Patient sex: F
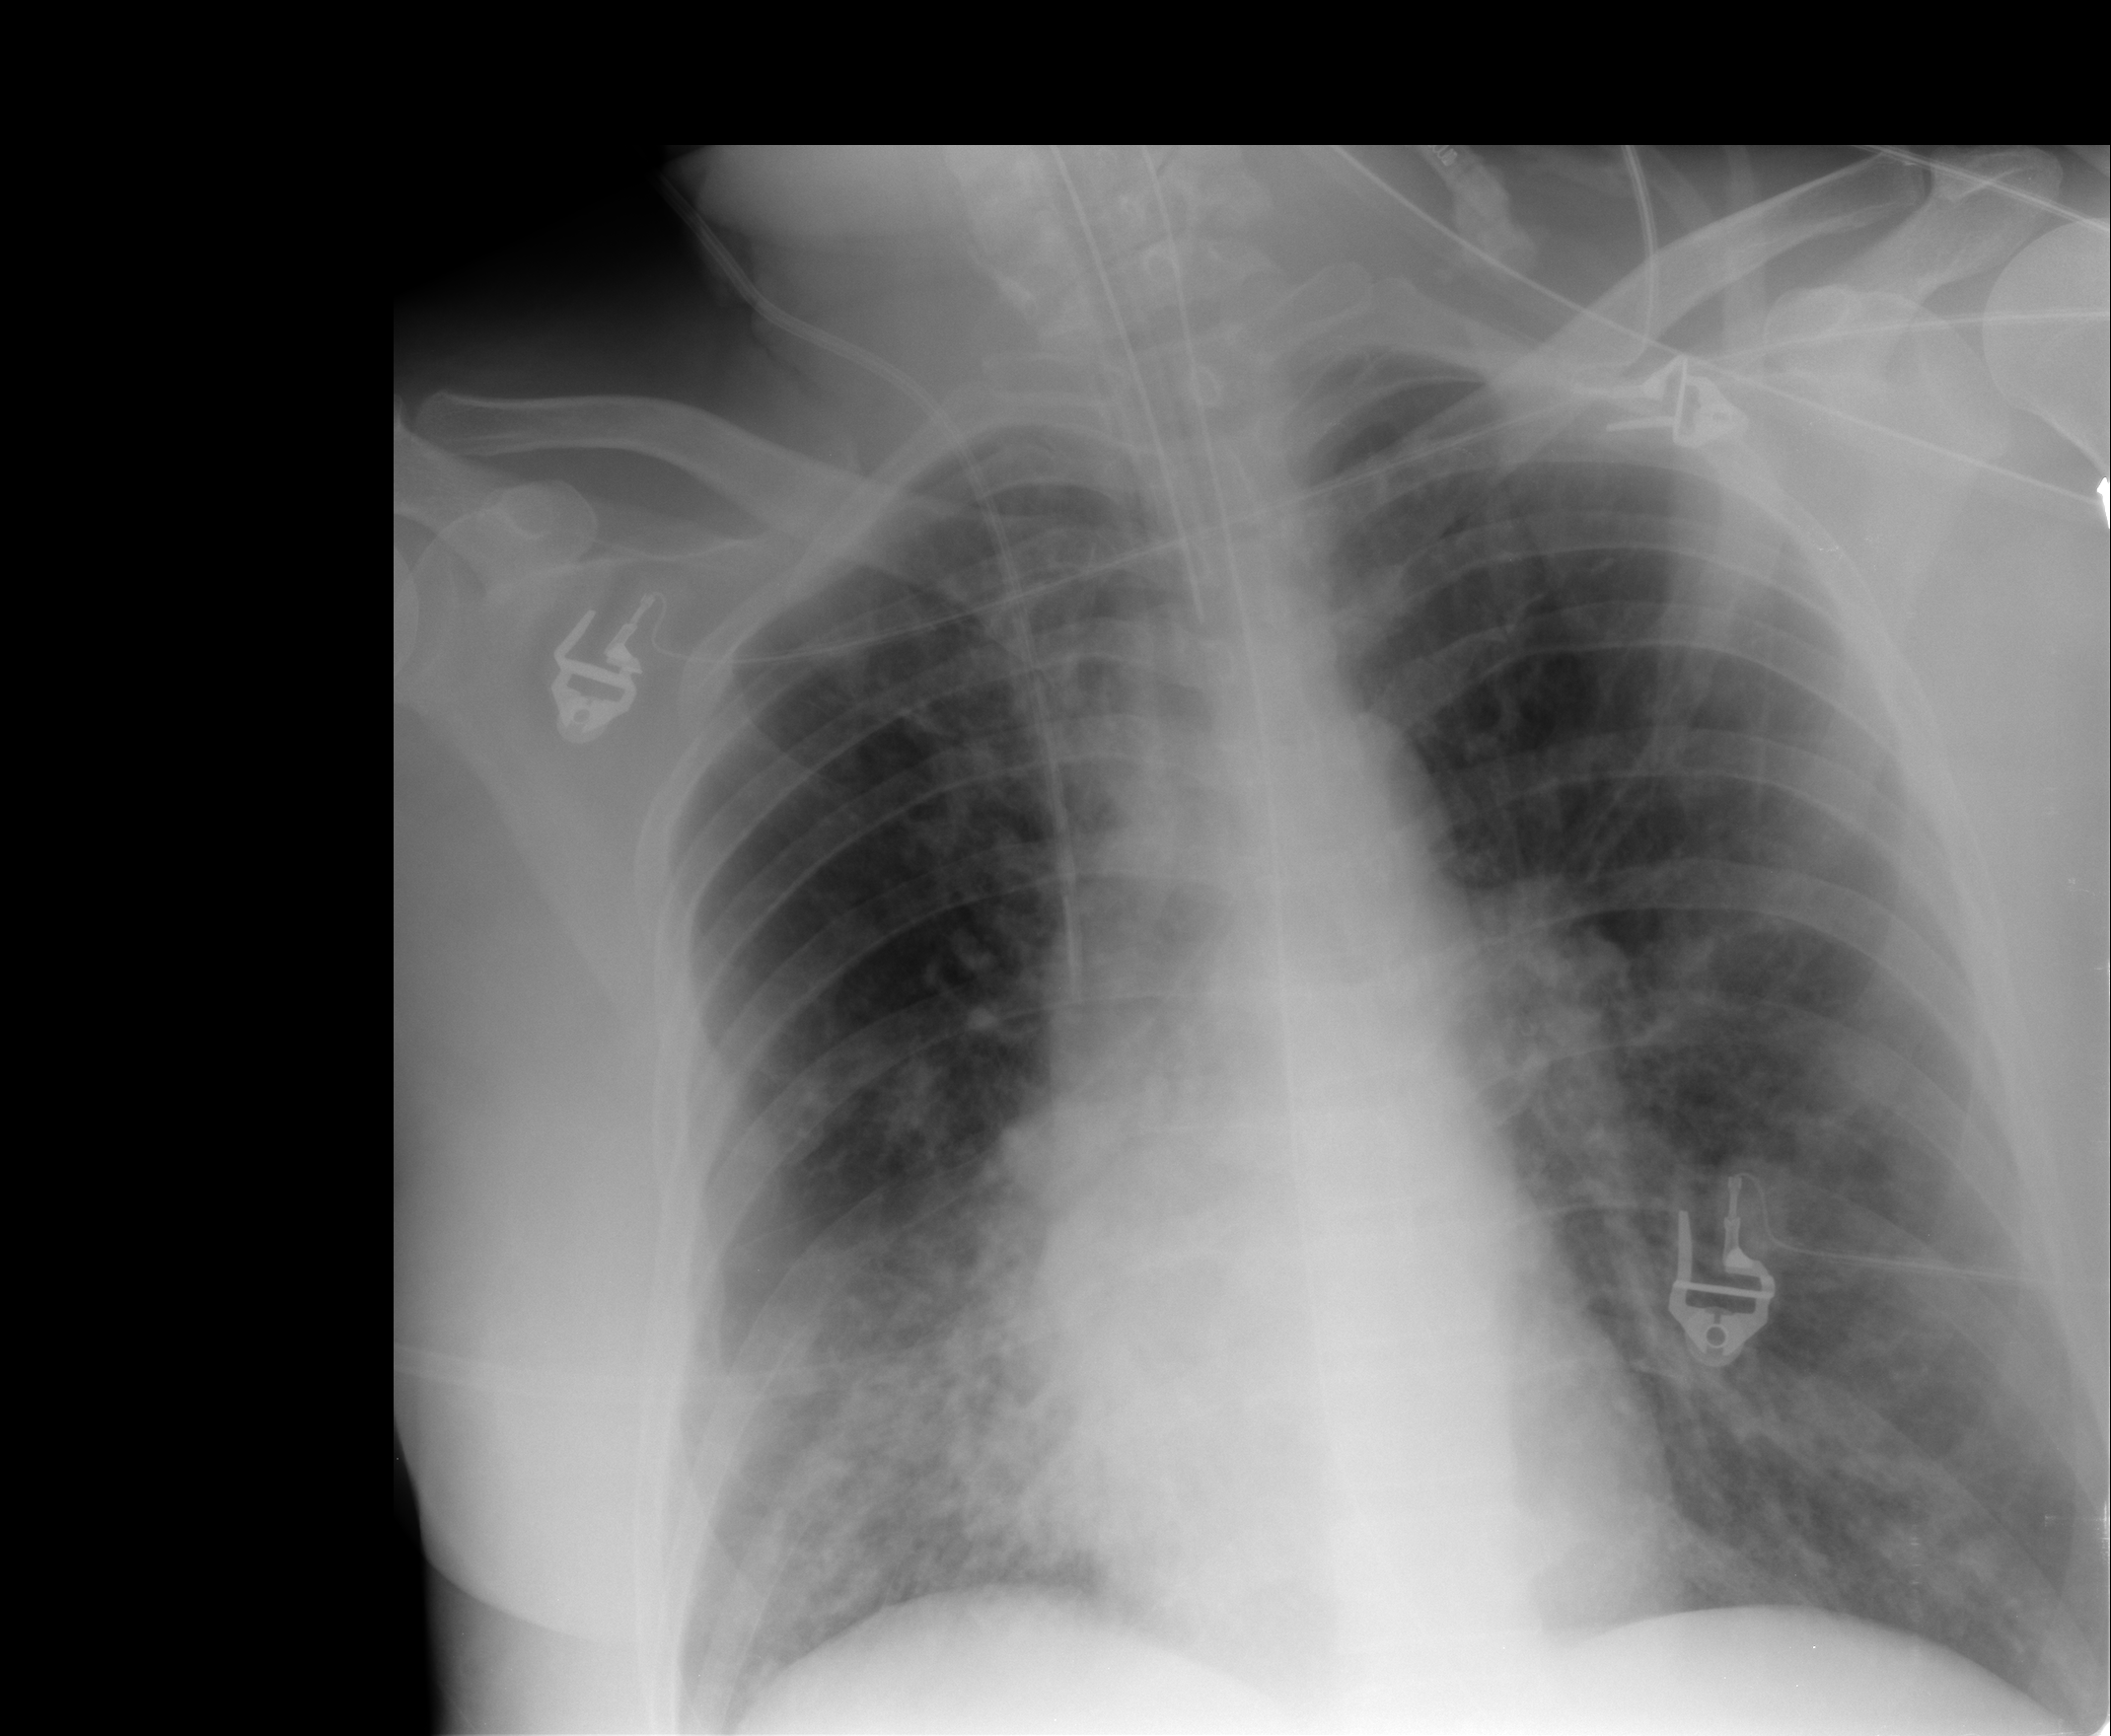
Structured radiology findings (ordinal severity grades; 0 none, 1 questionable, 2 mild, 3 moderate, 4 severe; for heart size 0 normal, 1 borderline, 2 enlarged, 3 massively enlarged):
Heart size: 0
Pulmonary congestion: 3
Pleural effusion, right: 0
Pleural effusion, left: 0
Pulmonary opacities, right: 3
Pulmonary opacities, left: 2
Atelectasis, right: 2
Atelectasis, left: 2